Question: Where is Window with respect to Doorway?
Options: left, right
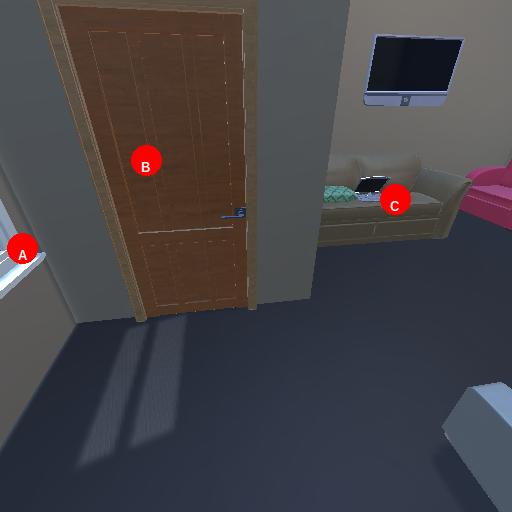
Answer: left